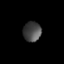
Tissue: lung
Cell type: T cells
Senescence score: 0.2434
Nuclear area (px): 350
Mean DAPI intensity: 70.891